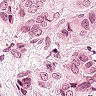
Metastatic tissue present: yes